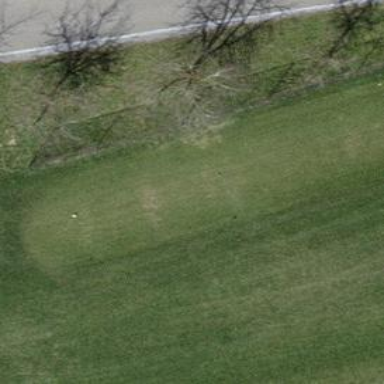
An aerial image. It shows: Grassy area designated as golf tee.